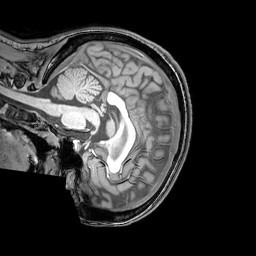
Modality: T1w
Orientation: sagittal
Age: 26
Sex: female
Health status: healthy
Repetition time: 0.081 s
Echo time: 0.037 s